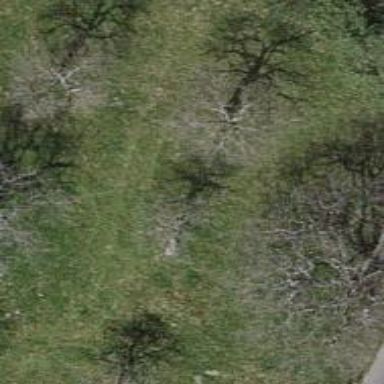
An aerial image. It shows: Agricultural area with deciduous broadleaved trees.